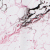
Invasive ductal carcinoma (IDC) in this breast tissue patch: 0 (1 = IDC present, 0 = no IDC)